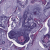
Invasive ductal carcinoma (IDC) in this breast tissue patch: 1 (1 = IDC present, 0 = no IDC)